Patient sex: M
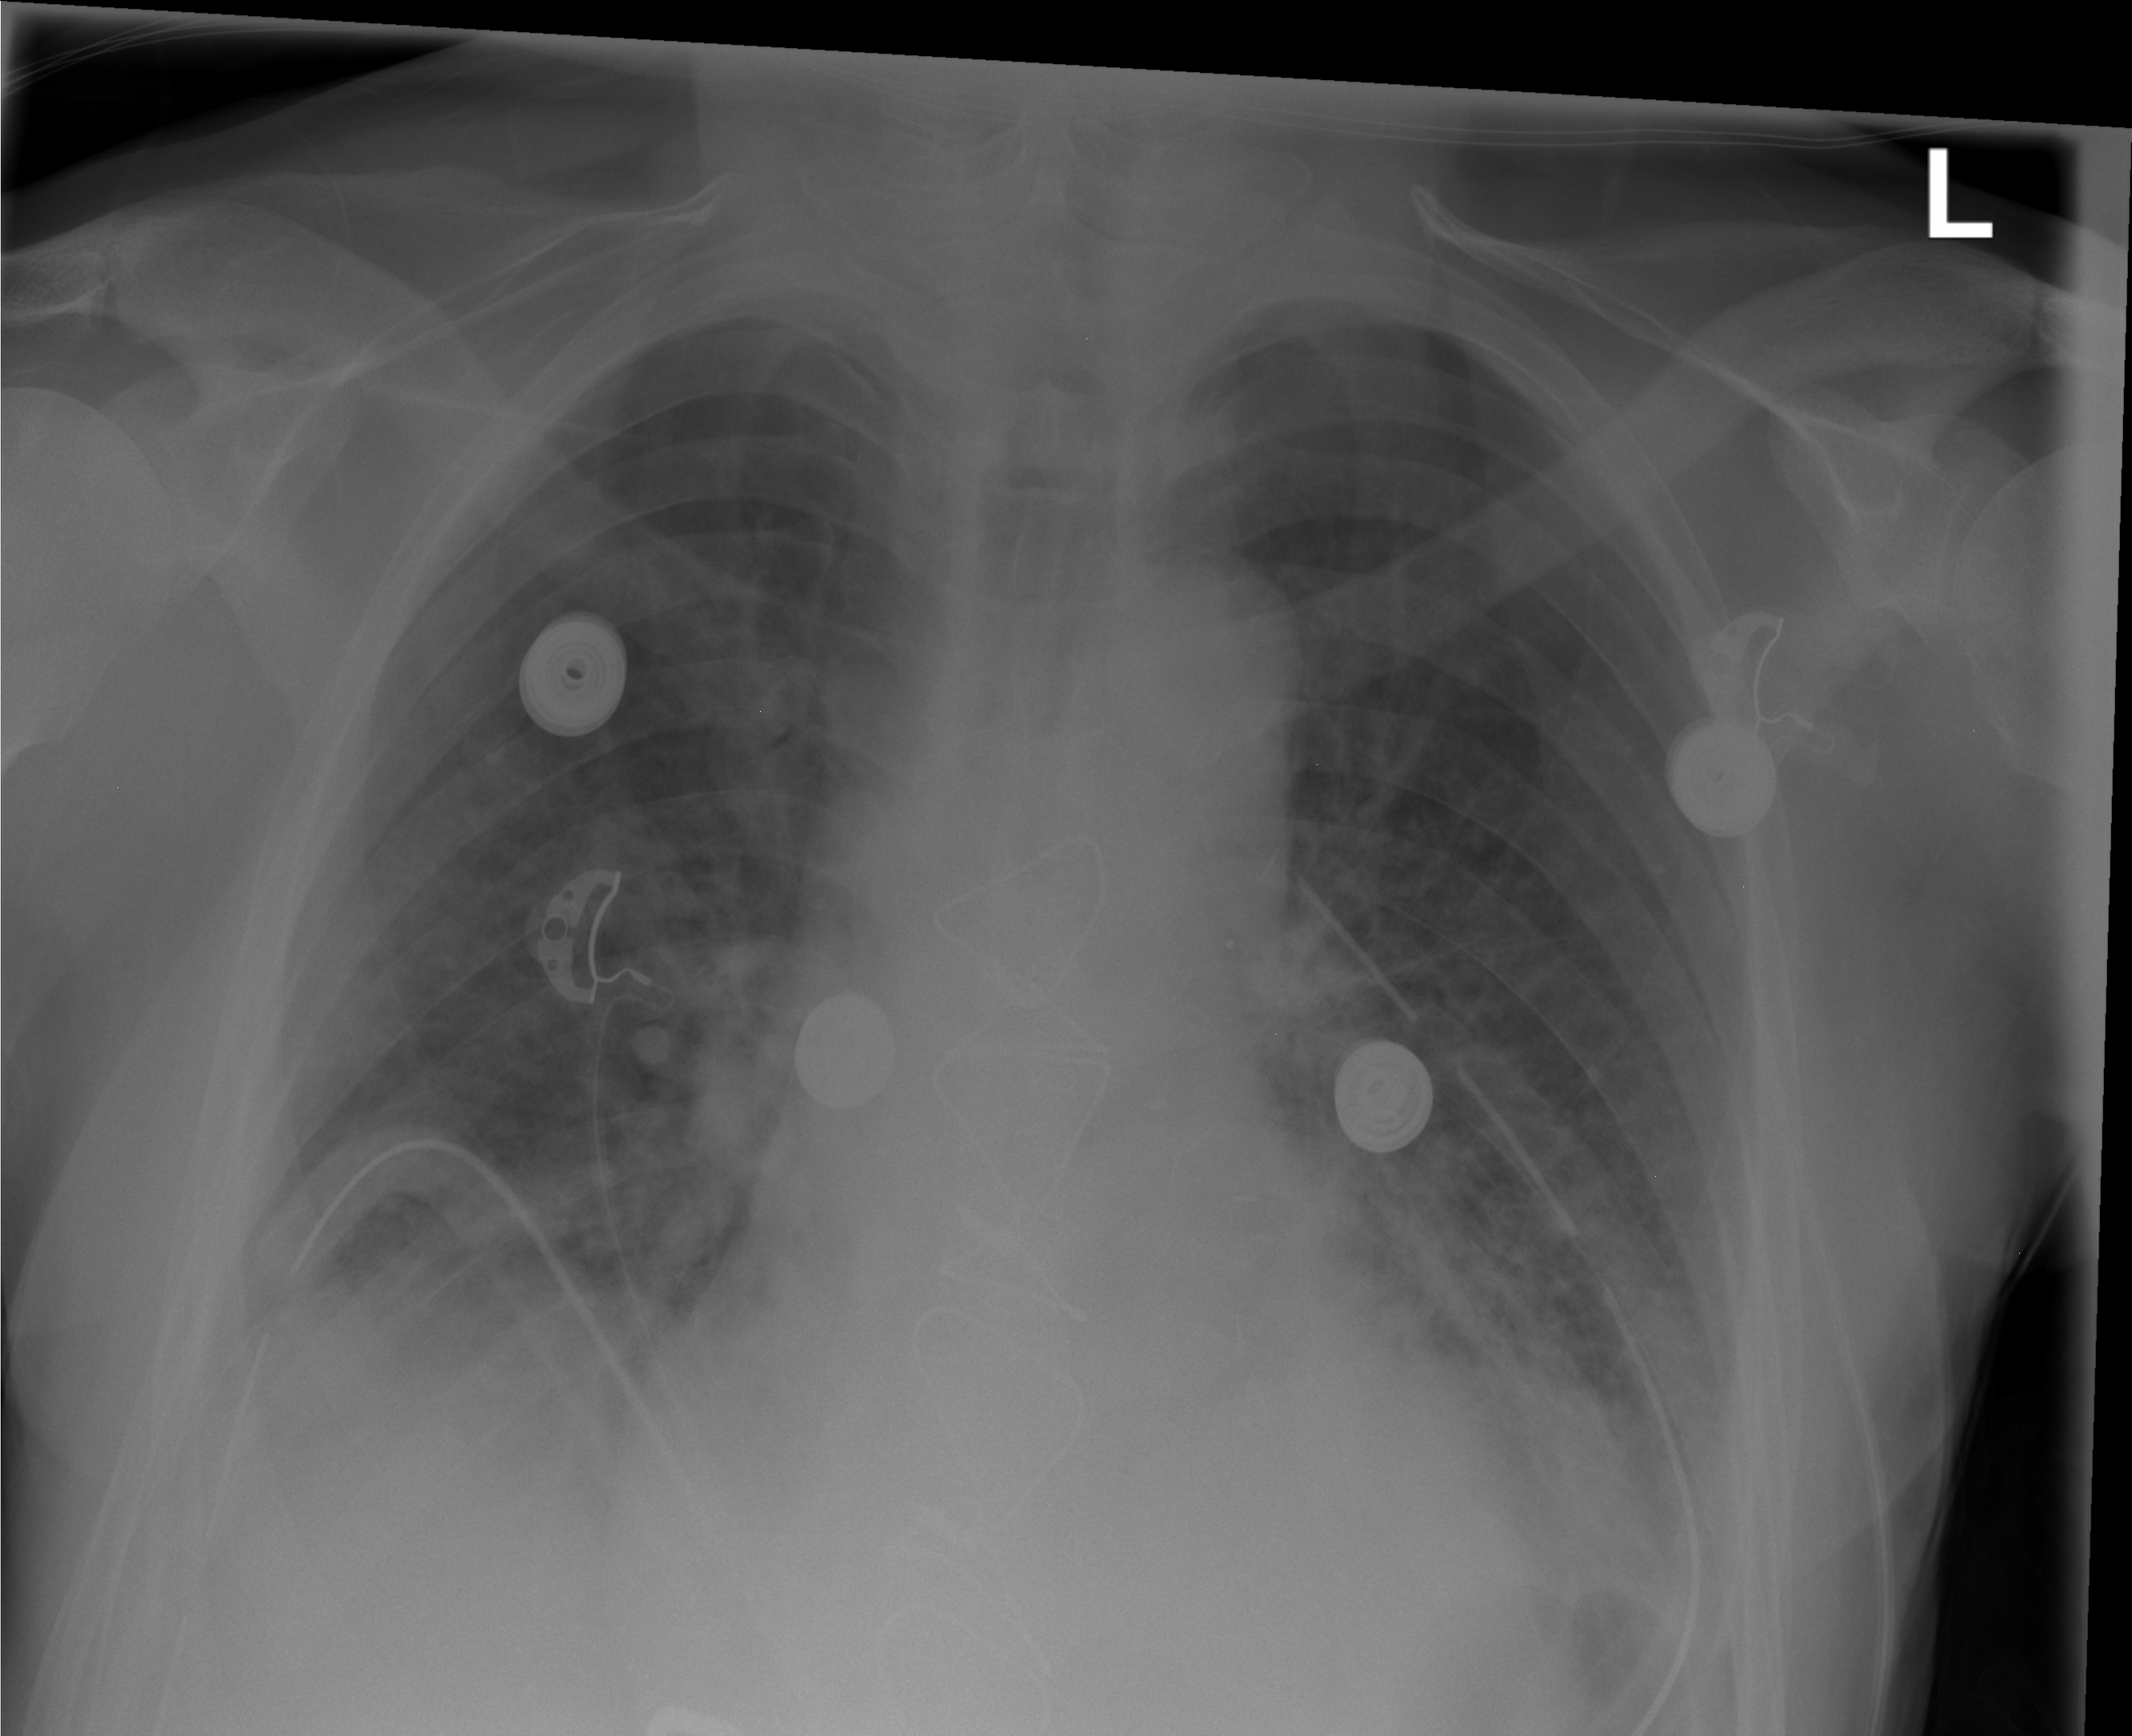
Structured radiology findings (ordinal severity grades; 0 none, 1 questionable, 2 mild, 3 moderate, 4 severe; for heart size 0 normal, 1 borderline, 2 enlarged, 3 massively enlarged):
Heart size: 0
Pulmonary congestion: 2
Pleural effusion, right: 2
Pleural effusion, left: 2
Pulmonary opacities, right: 0
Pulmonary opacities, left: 0
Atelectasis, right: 2
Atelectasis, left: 2